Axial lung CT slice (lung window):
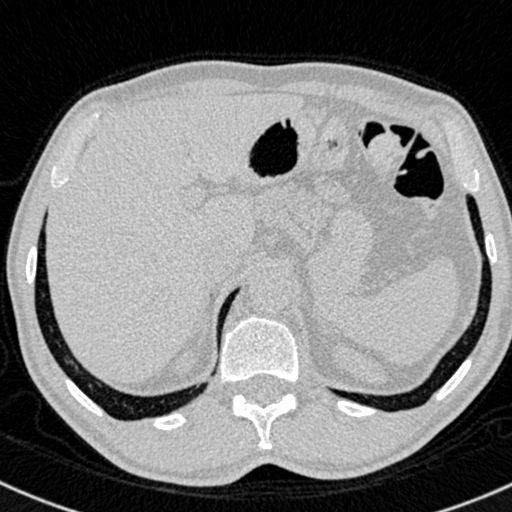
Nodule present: no